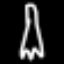
Label: fork